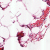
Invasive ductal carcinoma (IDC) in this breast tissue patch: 0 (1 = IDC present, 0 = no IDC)